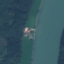
Label: River